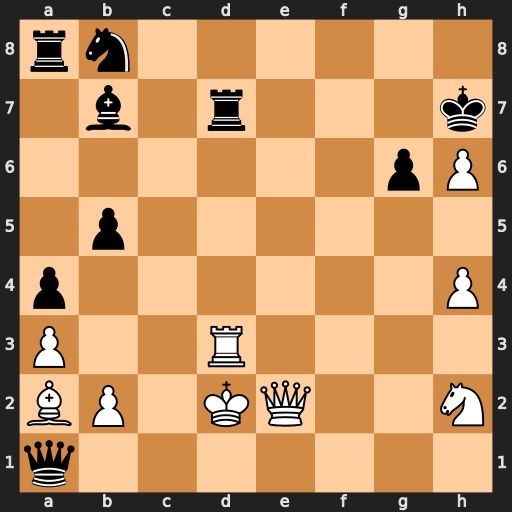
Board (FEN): rn6/1b1r3k/6pP/1p6/p6P/P2R4/BP1KQ2N/q7
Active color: w
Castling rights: -
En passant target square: -
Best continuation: Rxd7+ Nxd7 Qe7+ Kxh6 Ng4+ Kh5 Qg5#